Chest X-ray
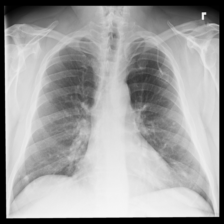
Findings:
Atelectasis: negative
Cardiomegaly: negative
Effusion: negative
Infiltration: negative
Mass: negative
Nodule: positive
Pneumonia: negative
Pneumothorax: negative
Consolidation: negative
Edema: negative
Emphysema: negative
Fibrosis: negative
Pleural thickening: negative
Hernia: negative